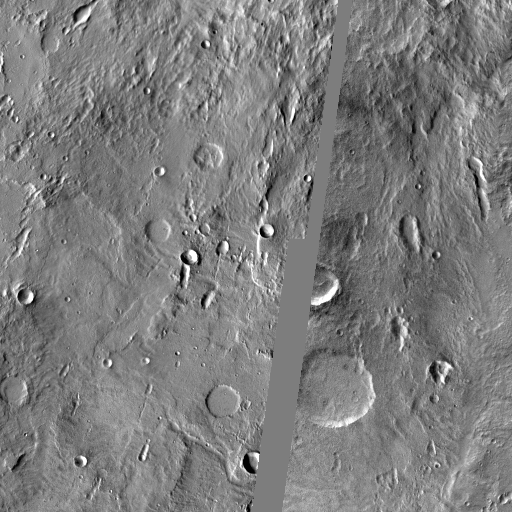
Crater classes present: Background, Other, Buried, Secondary